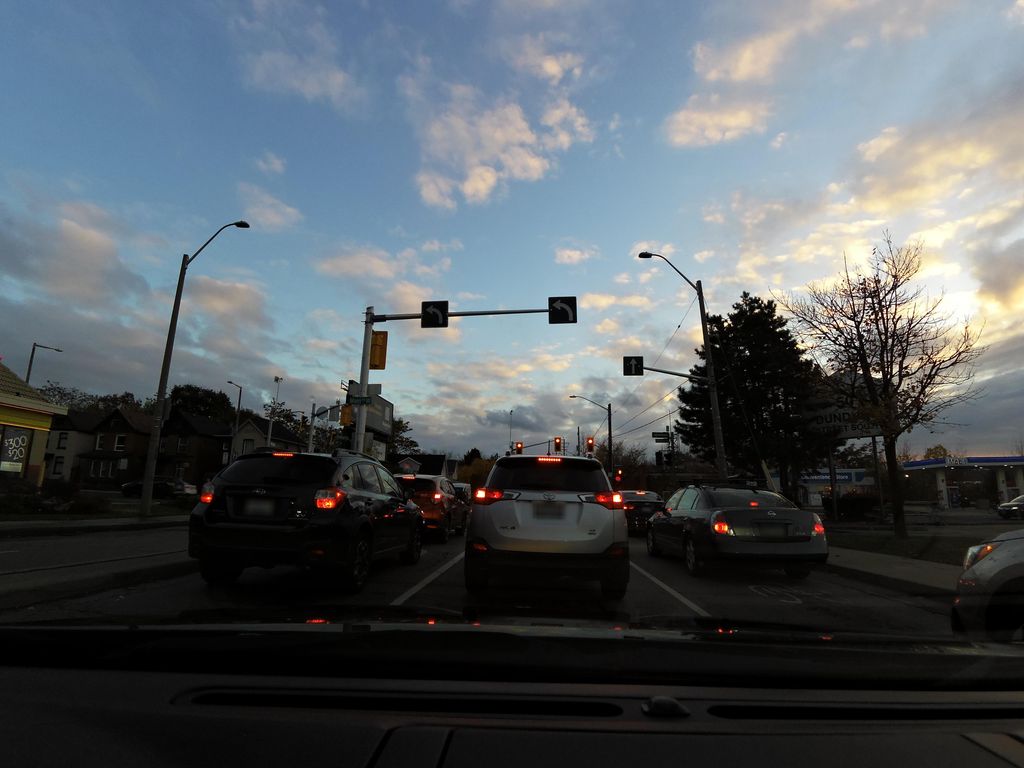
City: hamilton